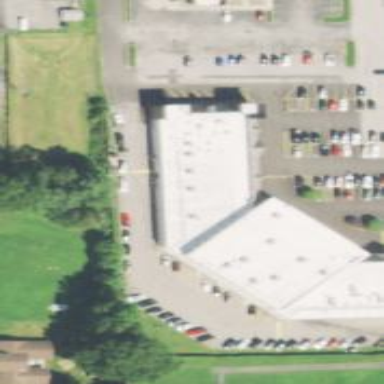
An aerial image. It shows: Shipping shop.